Question: Hello my question is very similar to <URL>
I am arranging images in a grid manner. this grid has three columns, every column has fixed width of 100px and i want to scale UIImage with this width.
For better explanation i have attached an image

As shown in image i want to find the height.
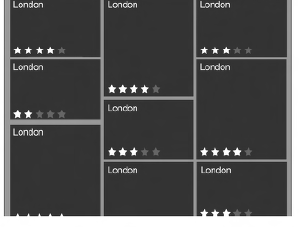
Answer: I suggest you, if possible, use <URL> for this type of display.